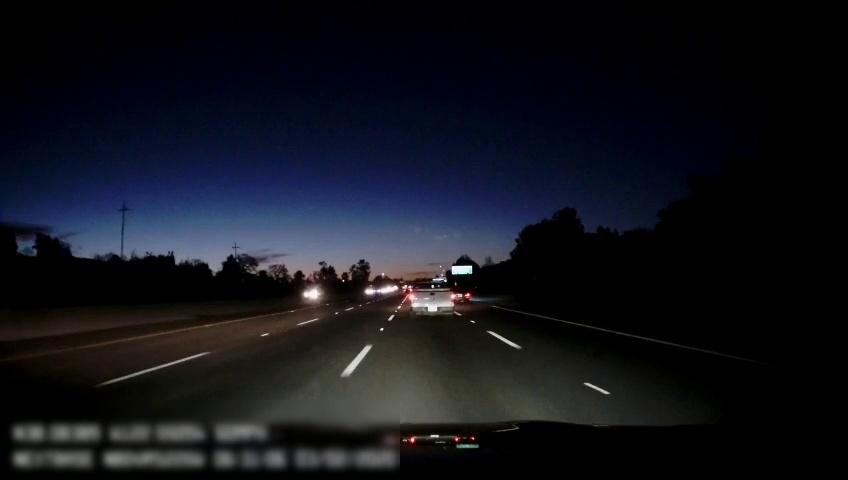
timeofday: Night
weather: Other
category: Drivable Space
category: Vehicles | Truck
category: Vehicles | Car
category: Vehicles | Car
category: Lanes | Alternate Lane
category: Lanes | Alternate Lane
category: Lanes | Alternate Lane
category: Lanes | Alternate Lane
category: Lanes | Alternate Lane
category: Traffic | Signs